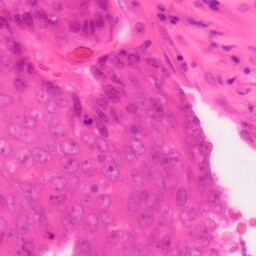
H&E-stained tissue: Colon